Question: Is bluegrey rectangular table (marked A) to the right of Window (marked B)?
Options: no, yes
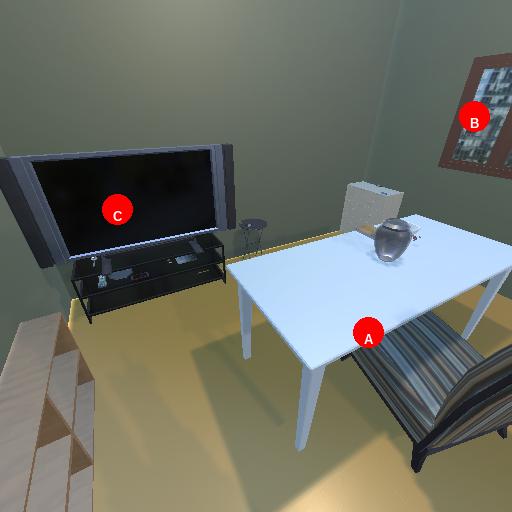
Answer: no